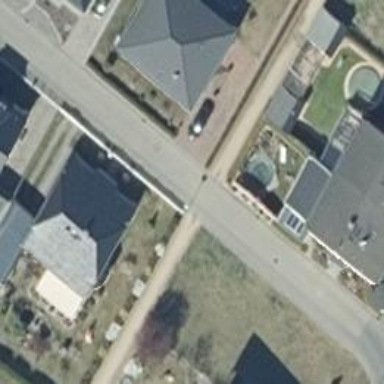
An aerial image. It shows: Smoothly paved residential road.